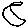
Label: moon